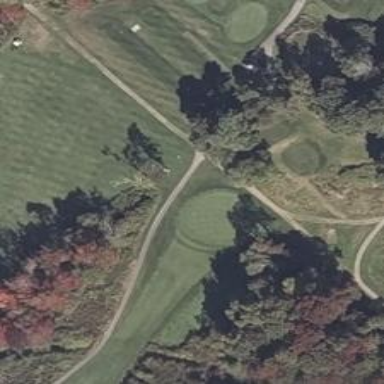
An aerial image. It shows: View of golf hole.